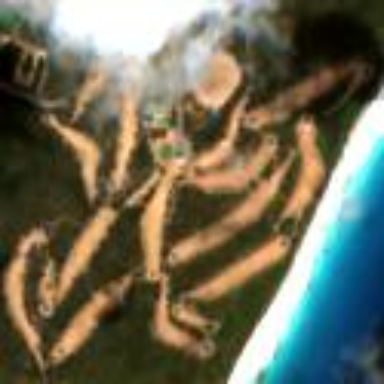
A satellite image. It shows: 18-hole golf course classified as leisure land.